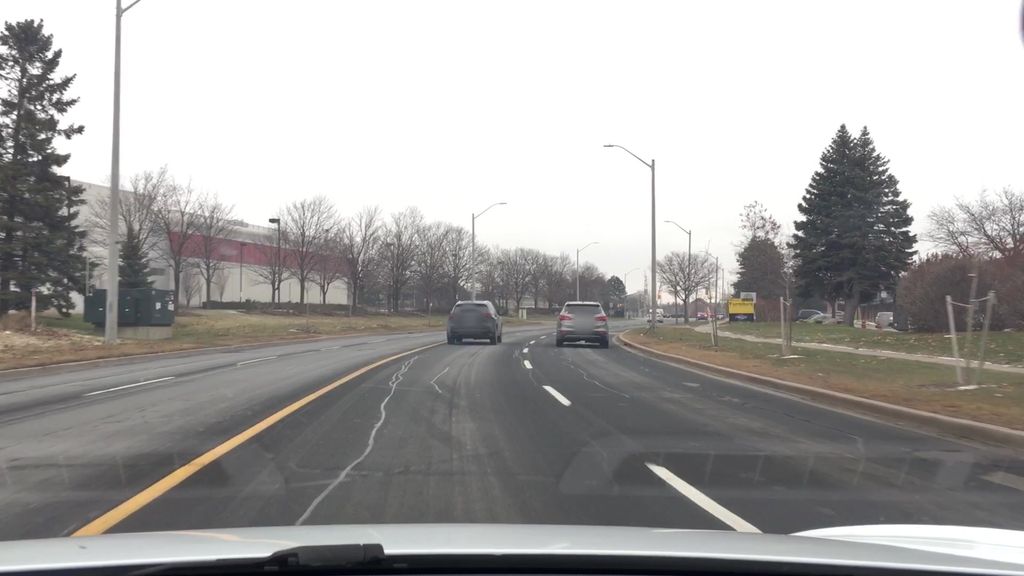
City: toronto